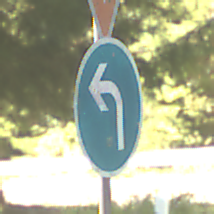
Verkehrszeichen: VorgeschriebeneFahrtrichtungLinks
Zusatzzeichen oben: VorfahrtGewaehren
Umgebung: Outdoor, Nature
Tageszeit: MorningAfternoon
Wetter: Clear
Licht: Natural
Jahreszeit: NotSpecified
Kontrast: LowContrast